Question: What is the default height of a scroll bar(Horizontal)?
I couldn't find the document online.
UPDATED: Can we write a javascript function to get it? Please don't down vote it. It is hard to get it.

Thank you.
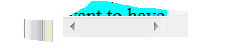
Answer: Found this here: <URL>
'''
function getScrollBarWidth () {
var inner = document.createElement('p');
inner.style.width = "100%";
inner.style.height = "200px";
var outer = document.createElement('div');
outer.style.position = "absolute";
outer.style.top = "0px";
outer.style.left = "0px";
outer.style.visibility = "hidden";
outer.style.width = "200px";
outer.style.height = "150px";
outer.style.overflow = "hidden";
outer.appendChild (inner);
document.body.appendChild (outer);
var w1 = inner.offsetWidth;
outer.style.overflow = 'scroll';
var w2 = inner.offsetWidth;
if (w1 == w2) w2 = outer.clientWidth;
document.body.removeChild (outer);
return (w1 - w2);
};
alert( getScrollBarWidth () );
'''